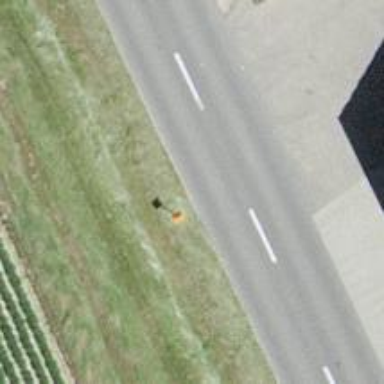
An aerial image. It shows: Pole with roof cover.